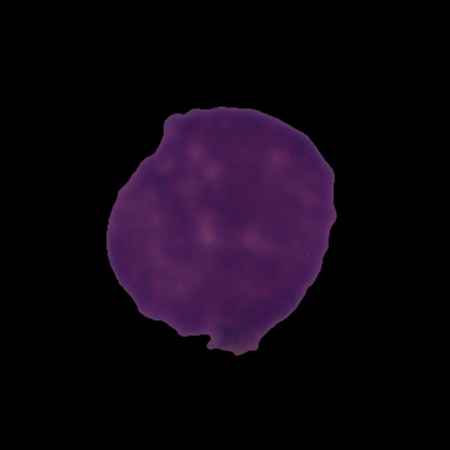
Label: healthy